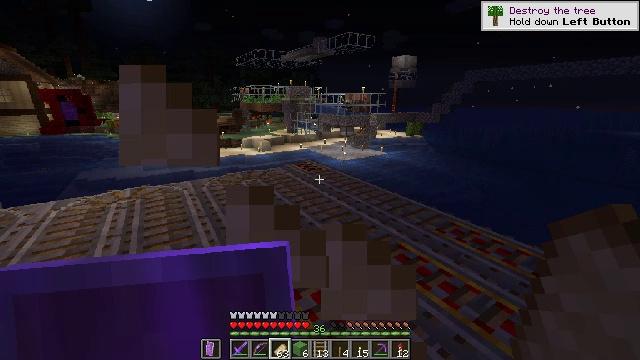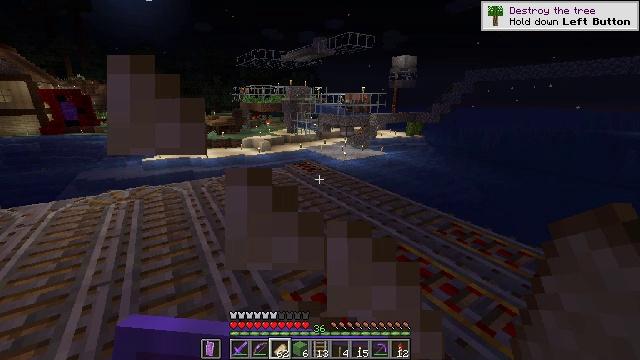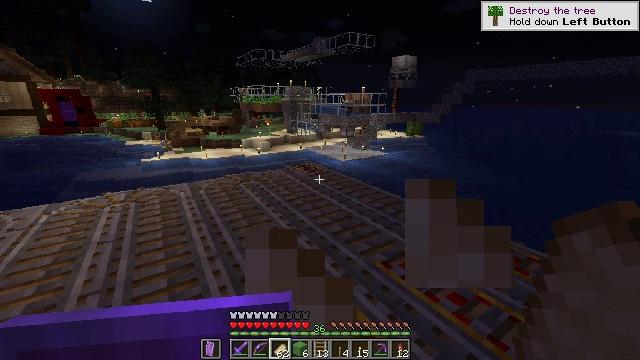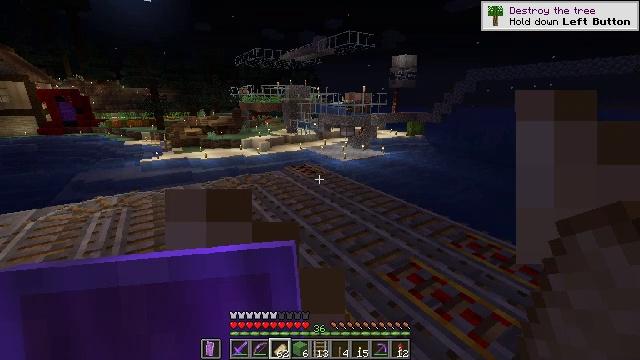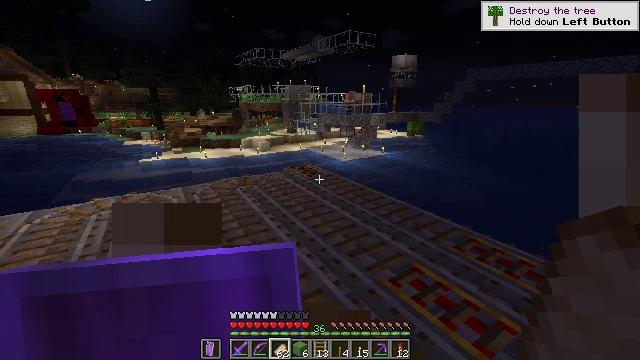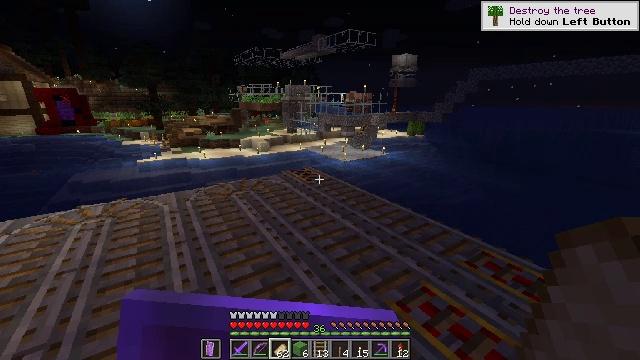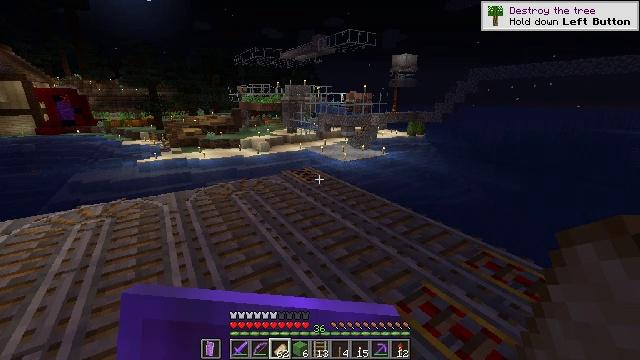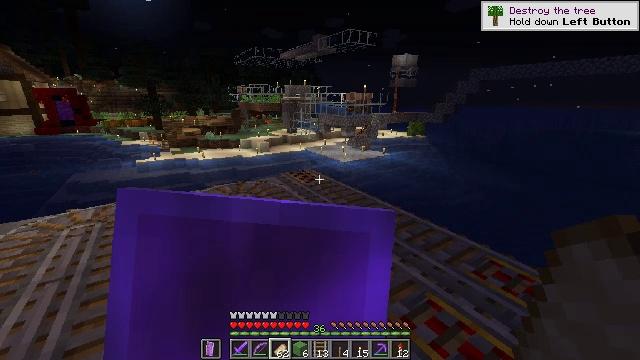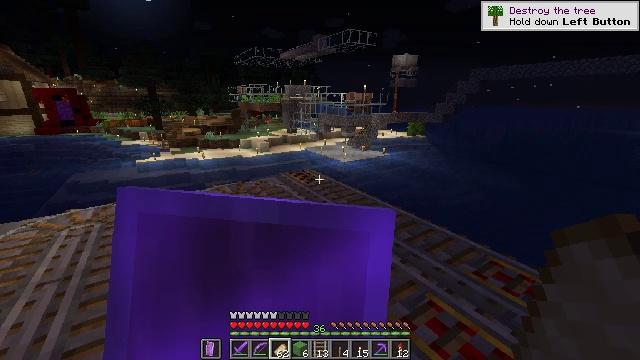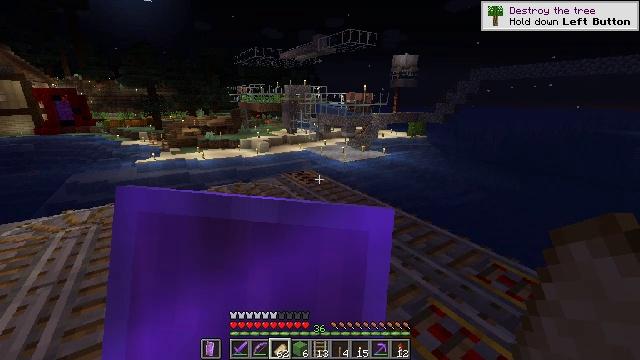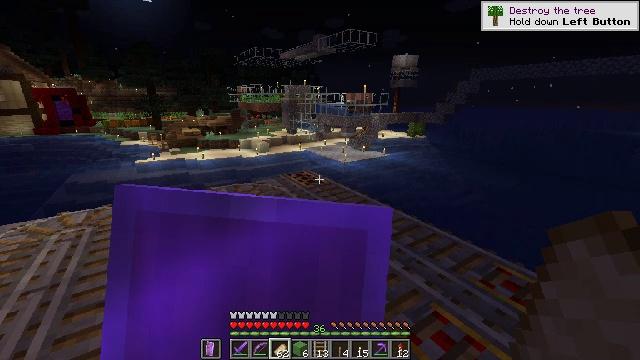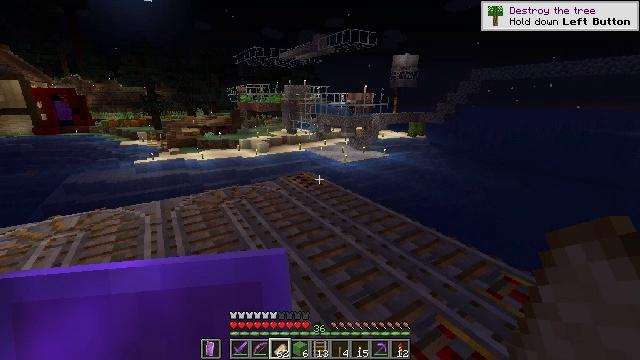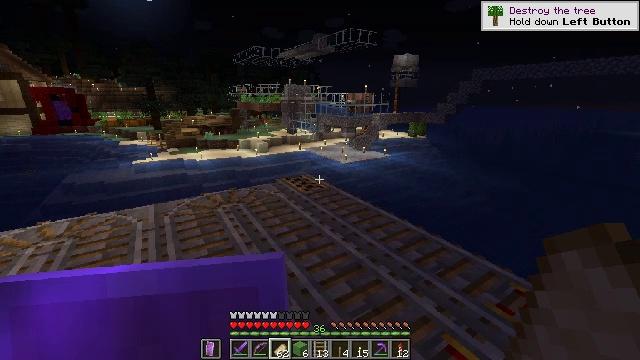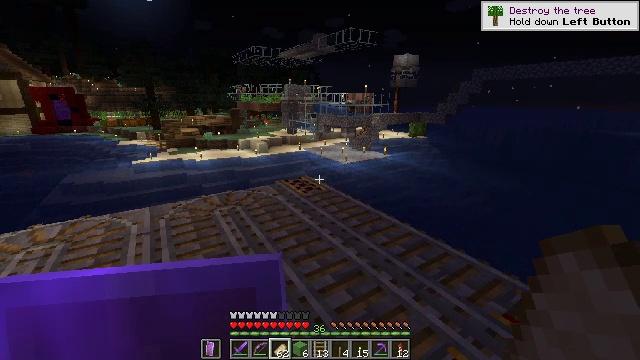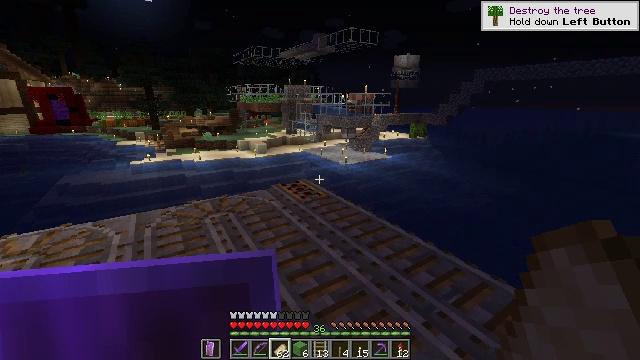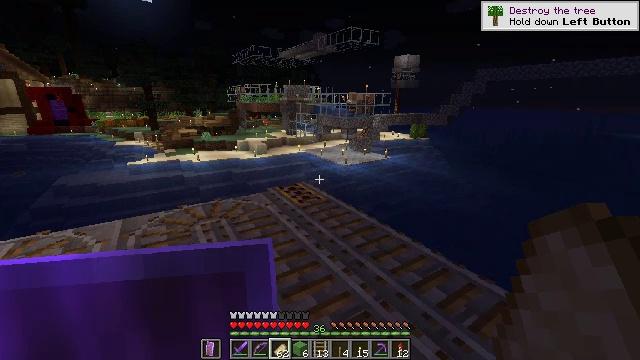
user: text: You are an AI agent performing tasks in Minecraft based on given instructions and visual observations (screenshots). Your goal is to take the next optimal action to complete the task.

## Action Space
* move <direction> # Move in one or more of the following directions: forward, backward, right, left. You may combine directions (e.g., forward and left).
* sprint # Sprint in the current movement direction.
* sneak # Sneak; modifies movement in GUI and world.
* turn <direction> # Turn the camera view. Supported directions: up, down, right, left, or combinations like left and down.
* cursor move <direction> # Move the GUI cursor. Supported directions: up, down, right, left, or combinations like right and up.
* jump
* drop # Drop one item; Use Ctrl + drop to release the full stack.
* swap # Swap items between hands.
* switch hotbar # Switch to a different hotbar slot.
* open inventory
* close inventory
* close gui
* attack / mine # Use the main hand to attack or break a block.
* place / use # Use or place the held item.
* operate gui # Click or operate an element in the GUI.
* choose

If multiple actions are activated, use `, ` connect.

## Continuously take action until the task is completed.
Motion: motion action
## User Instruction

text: Mine the powered rail from the track.
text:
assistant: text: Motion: move forward, use / place
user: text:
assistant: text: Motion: move forward, use / place
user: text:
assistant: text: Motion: move forward, use / place
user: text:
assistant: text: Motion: move forward, use / place
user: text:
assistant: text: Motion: move forward, use / place
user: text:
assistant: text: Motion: move forward, use / place
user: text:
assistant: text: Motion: move forward, use / place
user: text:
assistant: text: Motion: move forward, use / place
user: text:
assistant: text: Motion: move forward, use / place
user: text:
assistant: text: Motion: move forward, use / place
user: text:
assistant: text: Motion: move forward
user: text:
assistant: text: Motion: move forward
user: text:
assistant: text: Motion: move forward
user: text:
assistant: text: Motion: move forward
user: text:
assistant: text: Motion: move forward
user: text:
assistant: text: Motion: move forward
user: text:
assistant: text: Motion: move forward, turn left and down
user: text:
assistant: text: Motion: move forward, turn down
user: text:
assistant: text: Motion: move forward, turn down
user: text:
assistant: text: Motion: move forward, turn down
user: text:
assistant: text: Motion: move forward, turn left and down
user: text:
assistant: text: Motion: move forward, turn left and down
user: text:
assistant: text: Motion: move forward, turn down
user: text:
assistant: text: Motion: move forward, turn down
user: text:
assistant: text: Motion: move forward, sneak, turn left and down
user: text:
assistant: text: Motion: move forward, sneak, turn down
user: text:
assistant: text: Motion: sneak, turn down
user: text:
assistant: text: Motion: sneak
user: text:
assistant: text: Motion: sneak
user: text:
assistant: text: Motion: sneak